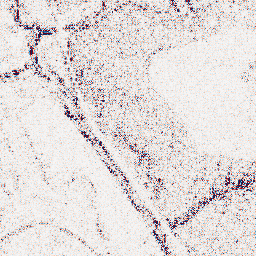
Category: wavelet
Decomposition family: wavelet_reverse_biorthogonal
Decomposition parameters: wavelet: rbio4.4
level: 1
Upsampling method: regularized
Upsampling parameters: scale: 4
lambda_reg: 0.001
Upsampling scale: 4